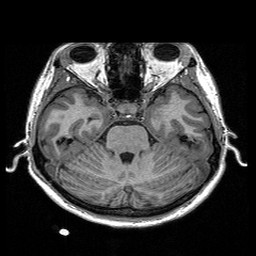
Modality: T1w
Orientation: coronal
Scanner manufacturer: siemens
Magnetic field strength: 3 T